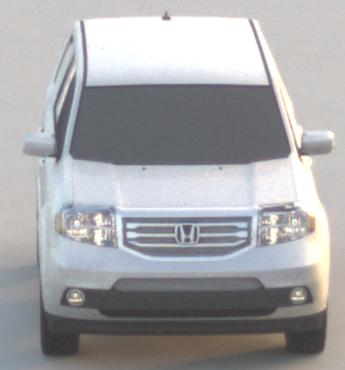
Make: Honda
Model: Pilot
Detailed model: Gen. 2 Facelift
Model produced from: 2012
Model produced until: 2015
Doors: 5
Color: white
Road condition: dry road
Daytime: sunrise or sunset
Contrast: low contrast